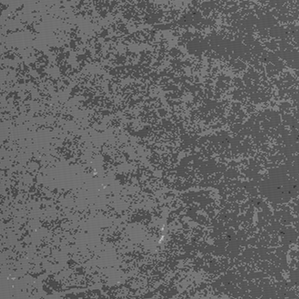
Label: frost